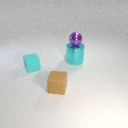
large cyan metal cylinder to the right of small brown rubber cube